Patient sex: M
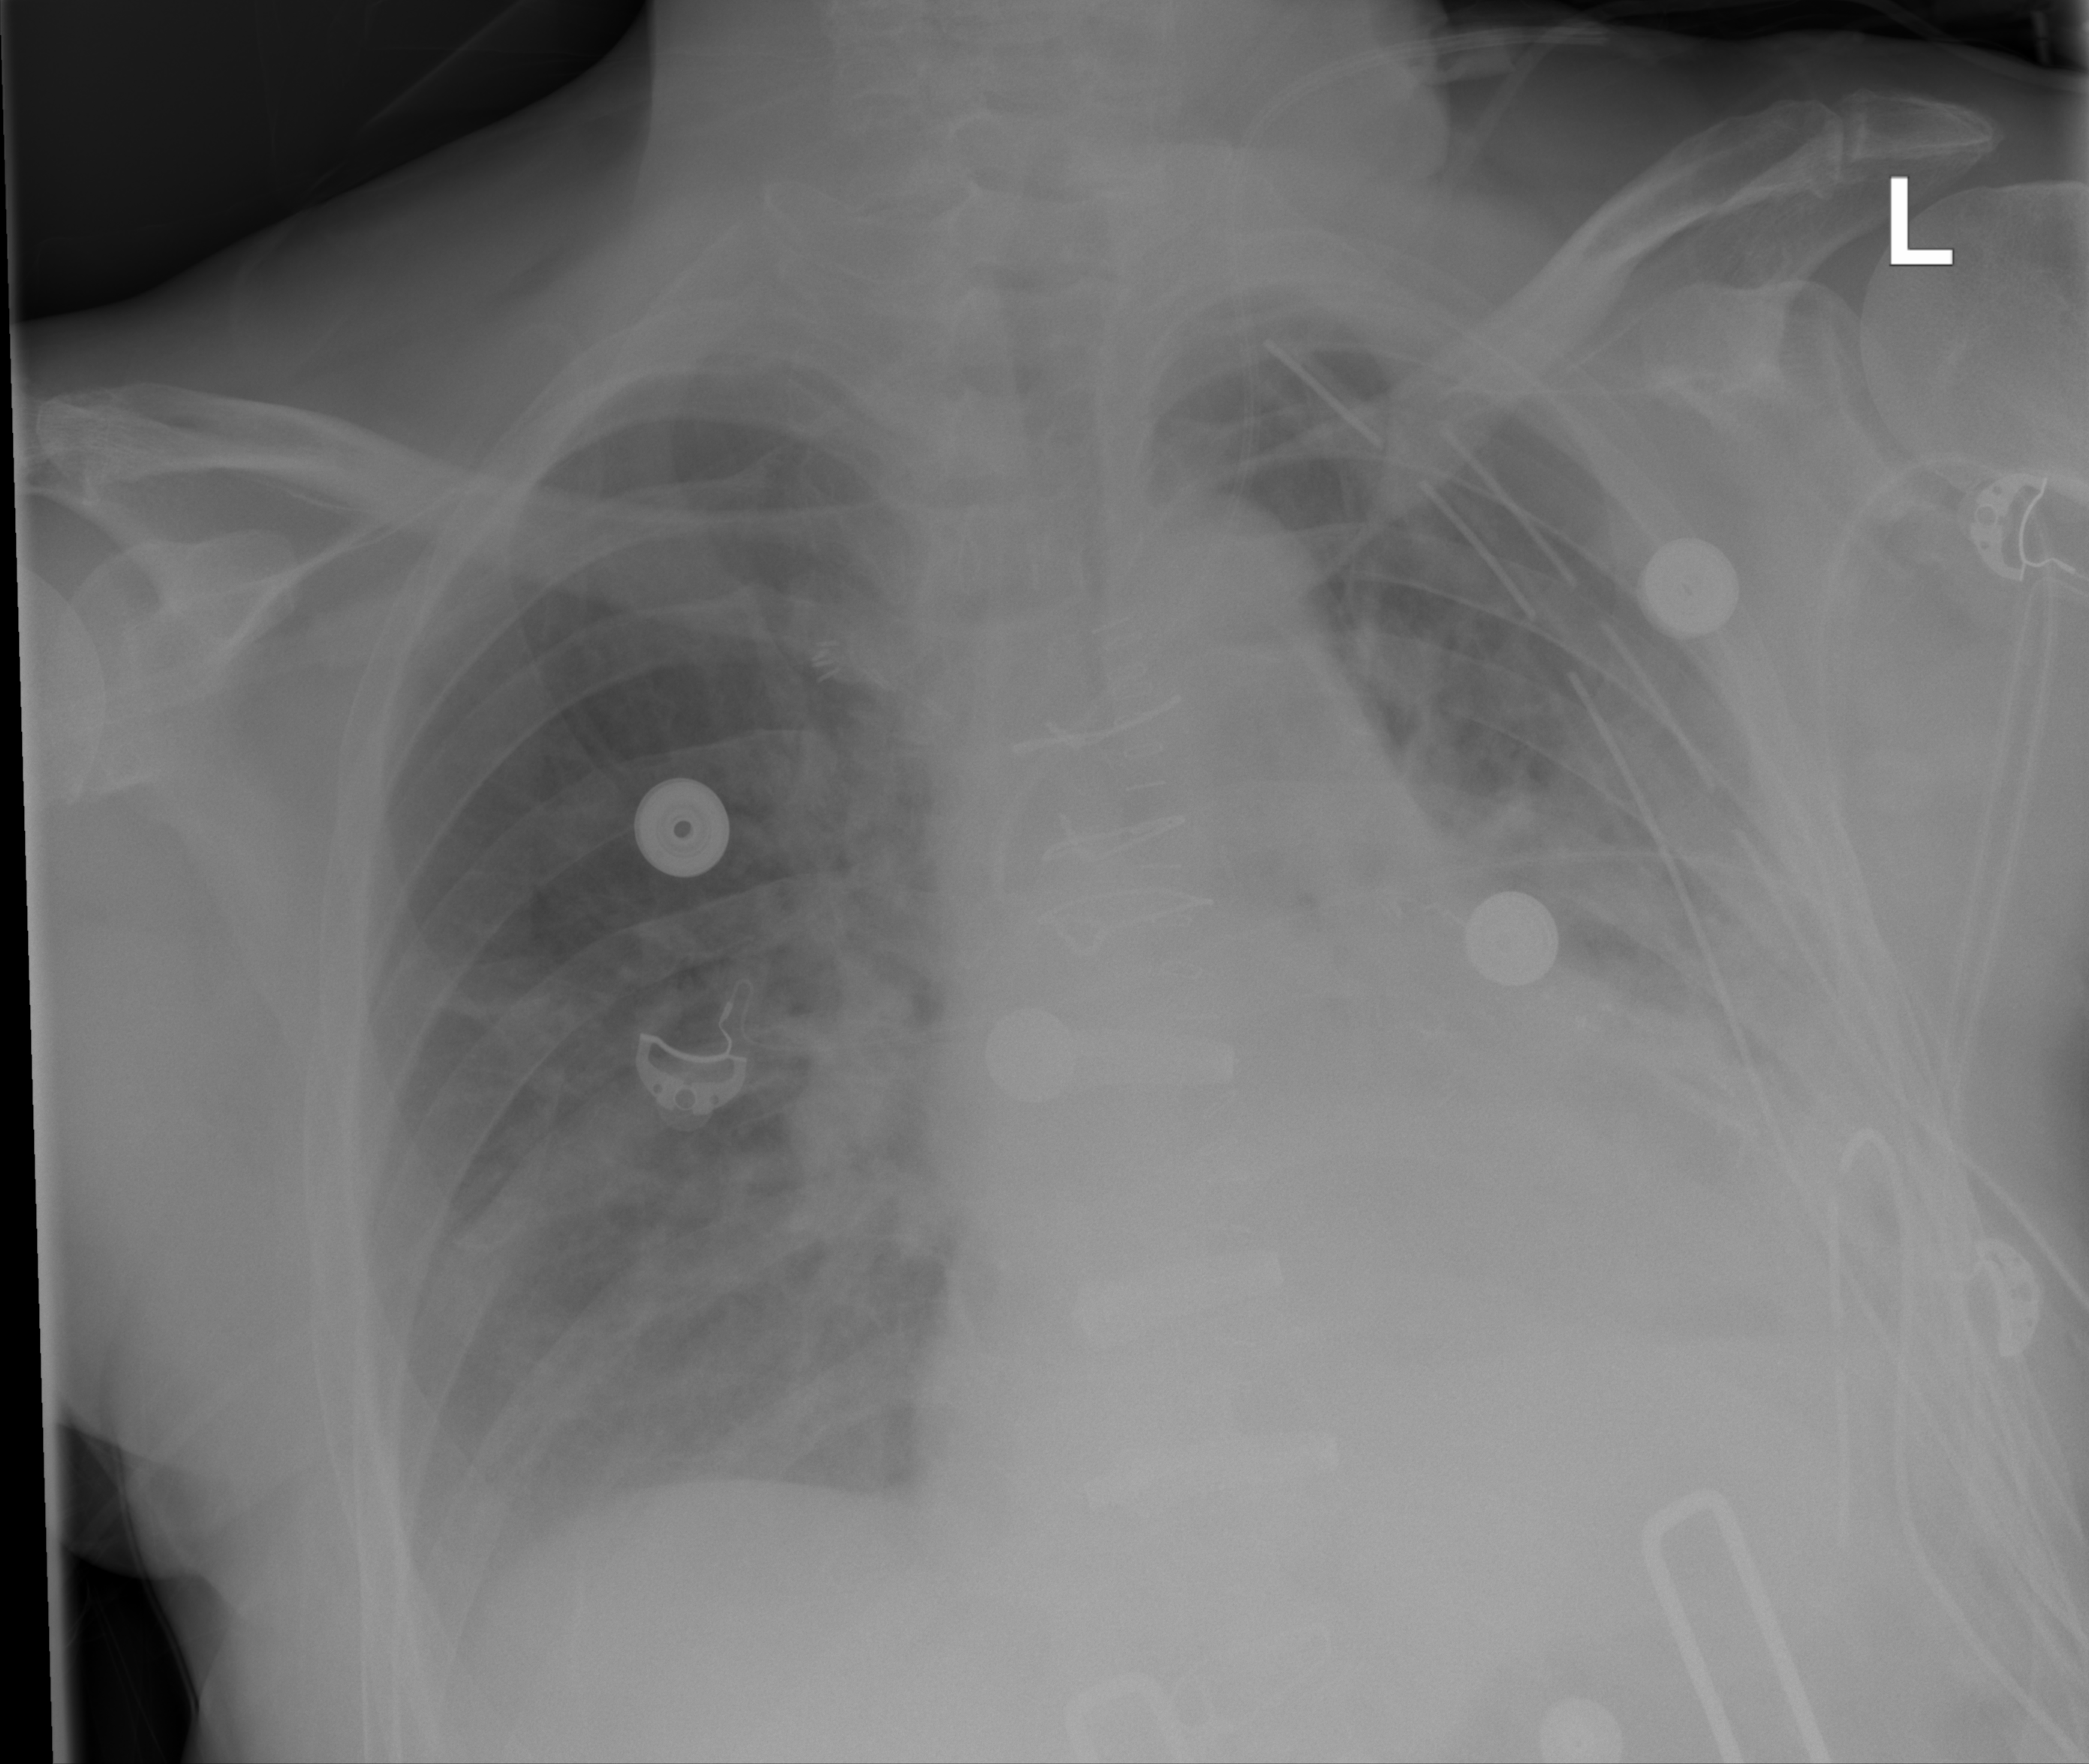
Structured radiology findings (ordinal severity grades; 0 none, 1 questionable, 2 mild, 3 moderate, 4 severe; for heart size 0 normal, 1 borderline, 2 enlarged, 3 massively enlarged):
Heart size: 2
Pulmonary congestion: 3
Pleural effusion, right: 1
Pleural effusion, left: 2
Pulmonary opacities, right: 0
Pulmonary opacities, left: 0
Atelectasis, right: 1
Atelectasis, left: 2